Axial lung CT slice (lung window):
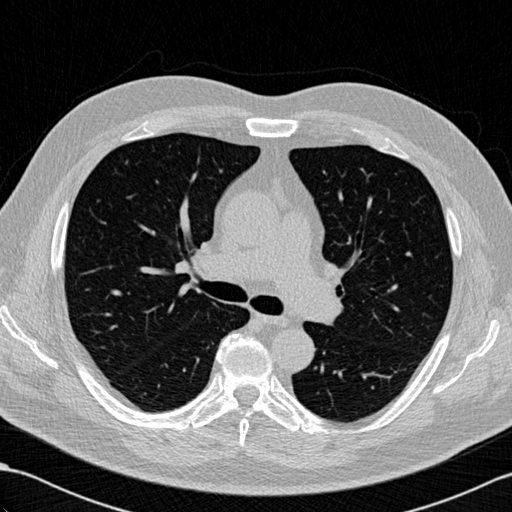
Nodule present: no